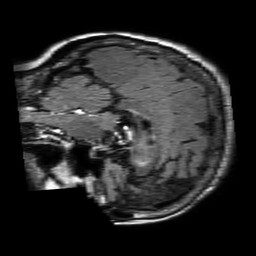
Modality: FLAIR
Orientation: sagittal
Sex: female
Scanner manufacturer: philips
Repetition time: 11 s
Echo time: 0.125 s